Question: I'm working on an isometric 2D game in Java and I noticed that there is a grid of lines on the screen where the rendering seems to repeat a pixel horizontally and vertically. Here's a screenshot to show what I mean:

I checked the loop in my Render method and compared each pixel's color value to the previous value in the array to see if there was any occurrence of two black pixels in a row and no such occurrence was found. I'm at a loss as to what could be causing this effect. What can I do to fix this? Here's the relevant code:
Game class variables:
'''
private BufferedImage m_imgImage = new BufferedImage( intCANVAS_WIDTH, intCANVAS_HEIGHT, BufferedImage.TYPE_INT_RGB );
private int[ ] m_aintPixels = ( ( DataBufferInt ) m_imgImage.getRaster( ).getDataBuffer( ) ).getData( );
'''
Game class Render method:
'''
// Object to organize data on the canvas
BufferStrategy bfsBufferStrategy = getBufferStrategy( );
if( bfsBufferStrategy == null )
{
createBufferStrategy( 3 );
return;
}
for( int intY = 0; intY < intCANVAS_HEIGHT; intY += 1 )
{
for( int intX = 0; intX < intCANVAS_WIDTH; intX += 1 )
{
m_aintPixels[ intX + ( intY * intCANVAS_WIDTH ) ] = m_Screen.m_aintPixels[ intX + ( intY * m_Screen.m_intWidth ) ];
}
}
Graphics gfxGraphics = bfsBufferStrategy.getDrawGraphics( );
gfxGraphics.drawImage( m_imgImage, 0, 0, getWidth( ), getHeight( ), null );
gfxGraphics.dispose( );
bfsBufferStrategy.show( );
'''
Screen class Render method to populate the pixel array:
'''
// Render a tile with the specified tile ID
public void RenderTile( int intPositionX, int intPositionY, CSpriteSheet SpriteSheet, int intTileID )
{
int intPixelIndex = 0;
int intSheetX = 0;
int intSheetY = 0;
int intTileOffsetX = 0;
int intTileOffsetY = 0;
int intPixelColor = 0;
// Center the Tile
intPositionX -= m_intOffsetX;
intPositionY -= m_intOffsetY;
intSheetX = ( intTileID % SpriteSheet.m_intTileColumns ) * CTile.TILE_WIDTH;
intSheetY = ( intTileID / SpriteSheet.m_intTileRows ) * CTile.TILE_HEIGHT;
intPixelIndex = intPositionX + ( intPositionY * m_intWidth );
// Rows
for( int intTileRow = intSheetY; intTileRow != ( intSheetY + CTile.TILE_HEIGHT ); intTileRow += 1 )
{
// Columns
for( int intTileColumn = intSheetX; intTileColumn != ( intSheetX + CTile.TILE_WIDTH ); intTileColumn += 1 )
{
intPixelColor = SpriteSheet.m_aintPixels[ intTileColumn + ( intTileRow * m_SpriteSheet.m_intWidth ) ];
// Boundary checking
if( intPositionX + intTileOffsetX >= 0 && intPositionX + intTileOffsetX < m_intWidth &&
intPositionY + intTileOffsetY >= 0 && intPositionY + intTileOffsetY < m_intHeight &&
CColor.Transparent( intPixelColor ) == false )
{
m_aintPixels[ intPixelIndex ] = SpriteSheet.m_aintPixels[ intTileColumn + ( intTileRow * m_SpriteSheet.m_intWidth ) ];
}
// Increment
intTileOffsetX += 1;
intPixelIndex += 1;
}
// Increment
intTileOffsetY += 1;
intPixelIndex += m_intWidth - ( CTile.TILE_WIDTH );
intTileOffsetX = 0;
}
}
'''
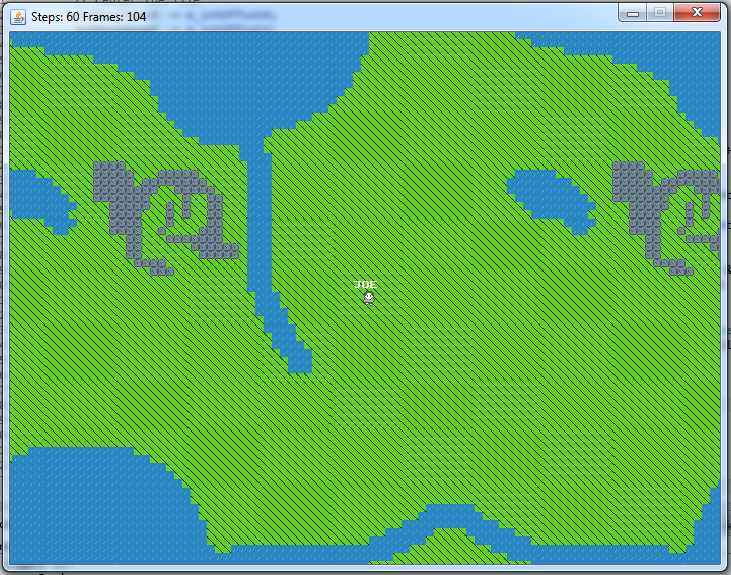
Answer: This is a classic artifact of non-interpolated scaling. You have:
'''
private BufferedImage m_imgImage = new BufferedImage( intCANVAS_WIDTH, intCANVAS_HEIGHT, BufferedImage.TYPE_INT_RGB );
...
gfxGraphics.drawImage( m_imgImage, 0, 0, getWidth( ), getHeight( ), null );
'''
The effect you are seeing is because 'getWidth()' and 'getHeight()' are slightly larger than 'intCANVAS_WIDTH' and 'intCANVAS_HEIGHT'. When you draw the graphic, it scales it larger. It's not using any kind of interpolation for scaling, just picking the nearest pixel from the source; therefore you see duplicate rows or columns at regular intervals.
You do not see this when you check your source data because it is not present in your source data, it's an artifact introduced in the output when the data is rendered.
Print out the image and panel dimensions and you will see a difference. Judging by the count of duplicate rows I see (I see 10 horizontal and 10 vertical), I guess you will find that 'getWidth()' is 10 more than 'intCANVAS_WIDTH', and same for height.
You could pass the dimensions of 'm_imgImage' to '.drawImage()' instead. That will get rid of the artifact but will leave a gap on the right and bottom since the image is smaller than the component.
If your 'Graphics' is actually a 'Graphics2D', you can set the <URL>:
'''
Graphics2D g = (Graphics2D)gfxGraphics;
g.setRenderingHint(RenderingHints.KEY_INTERPOLATION, RenderingHints.VALUE_INTERPOLATION_BILINEAR);
'''
If you really want the image to be drawn exactly, without scaling, and without a gap on the sides, then disable resizing on your main window and set the size to match the image.